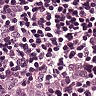
Metastatic tissue present: yes